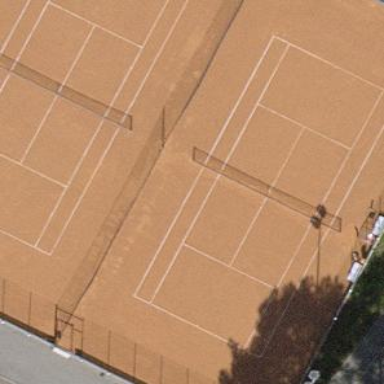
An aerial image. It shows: Tennis pitch with clay surface for leisure sports.